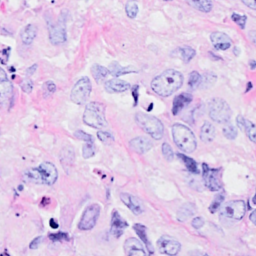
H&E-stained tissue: Breast